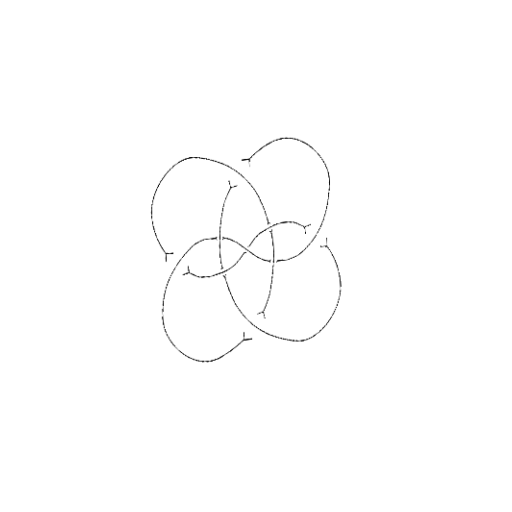
Crossing number: 9